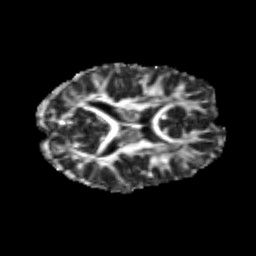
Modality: FA
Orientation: axial
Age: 19
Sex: female
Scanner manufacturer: siemens
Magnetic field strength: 3 T
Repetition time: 3.5 s
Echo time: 0.113 s